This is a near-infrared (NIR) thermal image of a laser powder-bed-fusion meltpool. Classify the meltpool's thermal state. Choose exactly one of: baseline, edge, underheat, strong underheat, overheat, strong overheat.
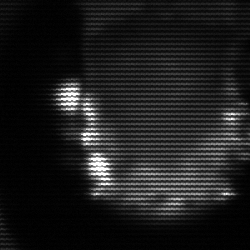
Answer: baseline